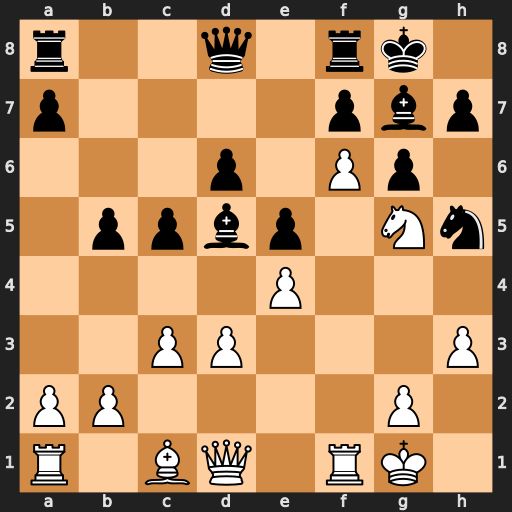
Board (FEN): r2q1rk1/p4pbp/3p1Pp1/1ppbp1Nn/4P3/2PP3P/PP4P1/R1BQ1RK1
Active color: w
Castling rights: -
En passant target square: -
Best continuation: fxg7 Nxg7 exd5